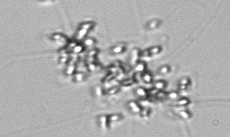
Label: Chaetoceros_didymus_TAG_external_flagellate